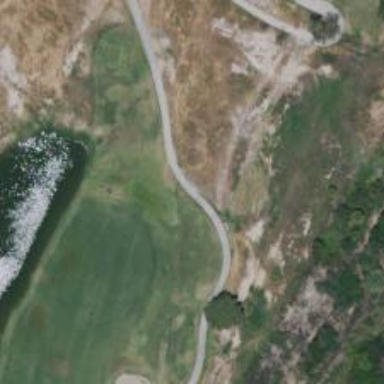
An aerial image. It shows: Service road designated as golf cart path.